Question: I have serial number (named as srno in my database) as primary key in my database.It is in auto-increment mode. I also have date column in database. For a particular user (say aamir)I want the user's records to displayed in a descending format i.e latest first.
So far I have done this :
'''
<?php
$query1 = "SELECT * FROM table2 WHERE id='{$user}'" ;
$result1=mysql_query($query1,$con);
if (!($result1) )
{
die('Error: ' . mysql_error($con));
}
else
{
$values1= mysql_fetch_array($result1);
}
mysql_close($con);
?>
'''
So I have my entries in values1 . Presently my database looks like this:

Clearly 11,12 and 13 all have entries of user aamir. I want them to be displayed in descending order of their serial number. As of now when I display them them using values1 just for eg:
'''
<label>
<span style="font-weight:bold">Symptoms</span>
<input type="text" class="input_text" value="<?php echo " {$values1['Symptoms']}";?>" readonly>
</label>
'''
This shows me symptoms of srno 12 and not 13.I want 13 then 12 then 11 . Please help
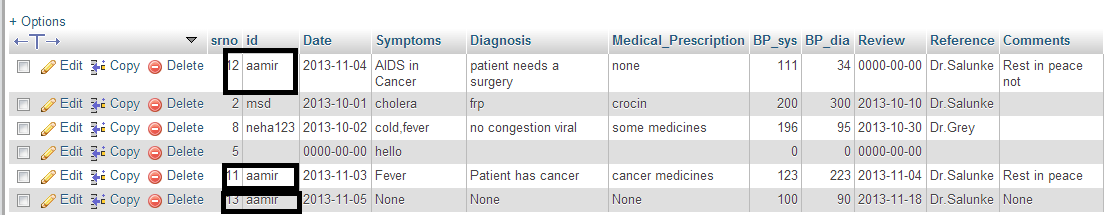
Answer: You need to add "order by" in your query, like this-
'''
$query1 = "SELECT * FROM table2 WHERE id='{$user}' order by srno desc" ;
'''